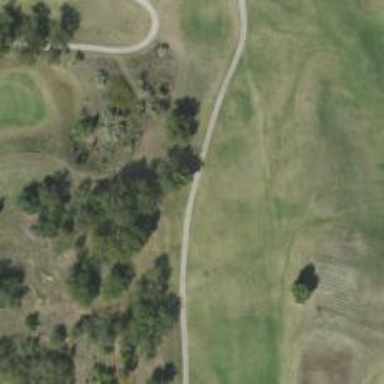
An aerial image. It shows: Footway that resembles golf path.